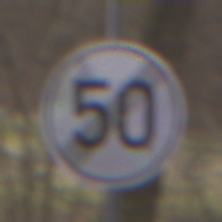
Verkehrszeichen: EndeGeschwindigkeit50
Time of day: MorningAfternoon
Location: Outdoor (Nature)
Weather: Overcast
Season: Autumn
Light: Natural